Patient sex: M
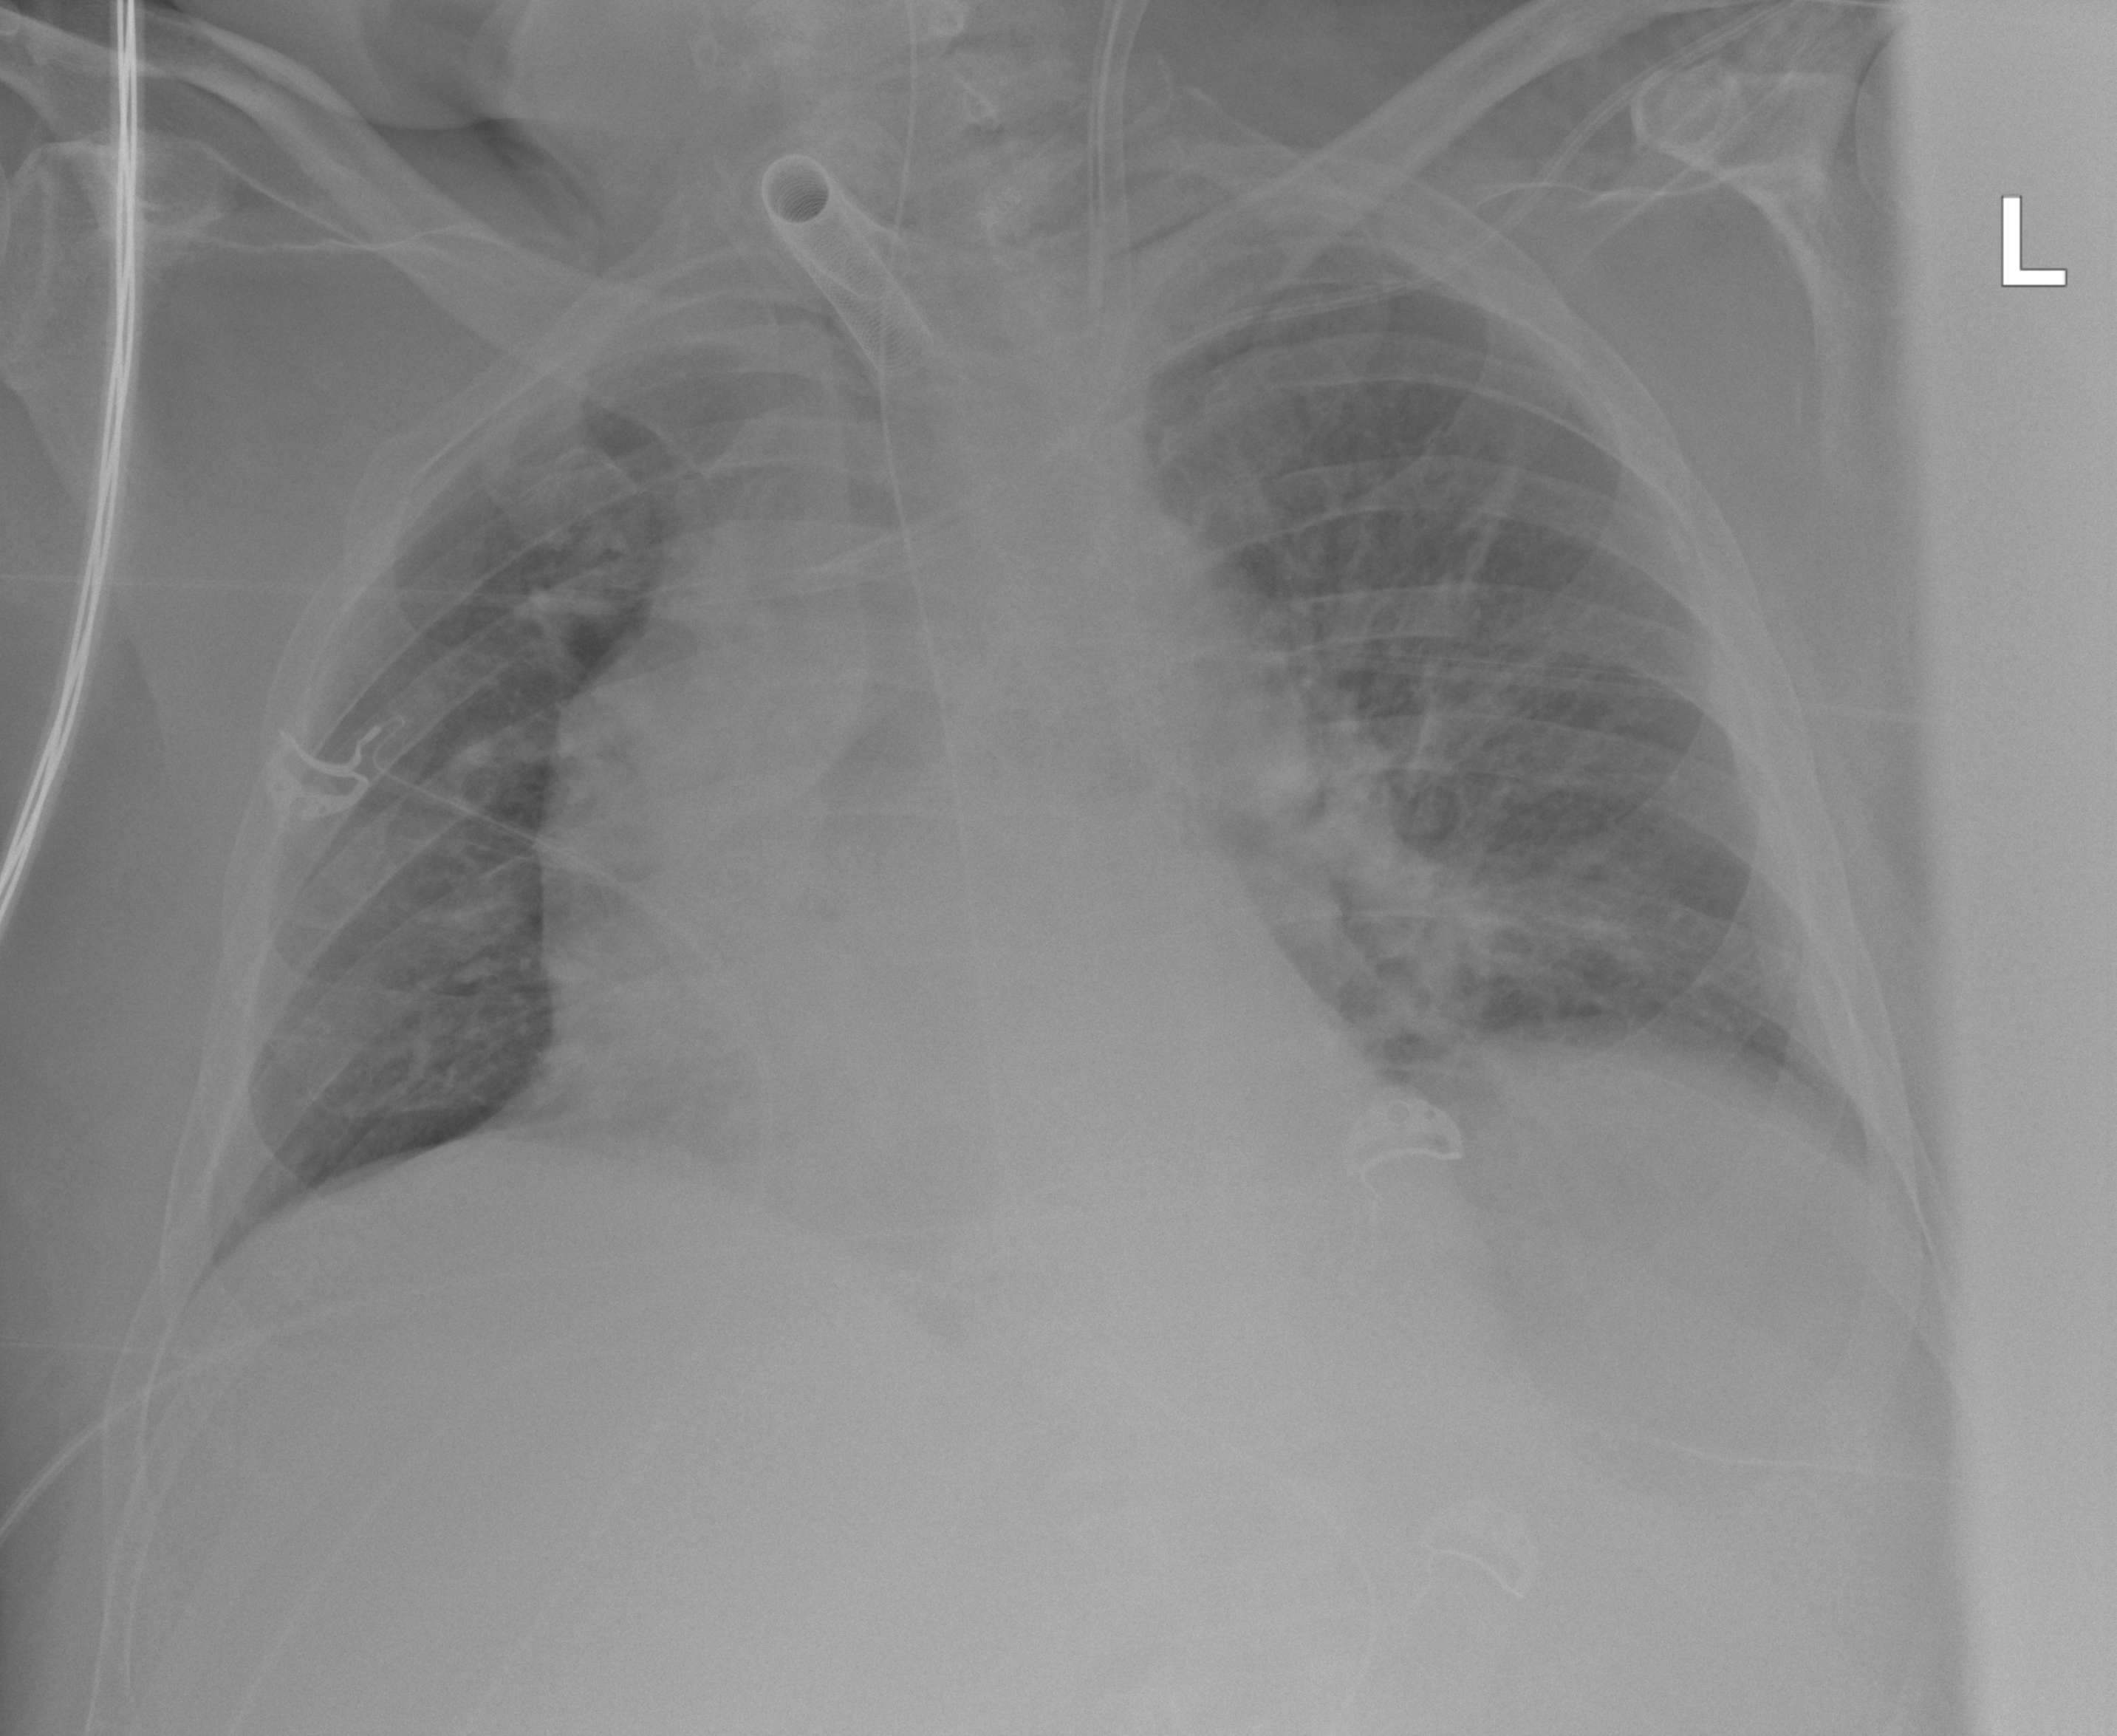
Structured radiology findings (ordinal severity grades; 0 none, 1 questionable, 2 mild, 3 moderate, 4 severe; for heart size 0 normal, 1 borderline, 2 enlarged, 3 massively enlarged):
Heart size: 3
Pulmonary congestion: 2
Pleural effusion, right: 0
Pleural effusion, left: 0
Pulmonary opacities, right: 0
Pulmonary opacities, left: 1
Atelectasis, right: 2
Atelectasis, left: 2